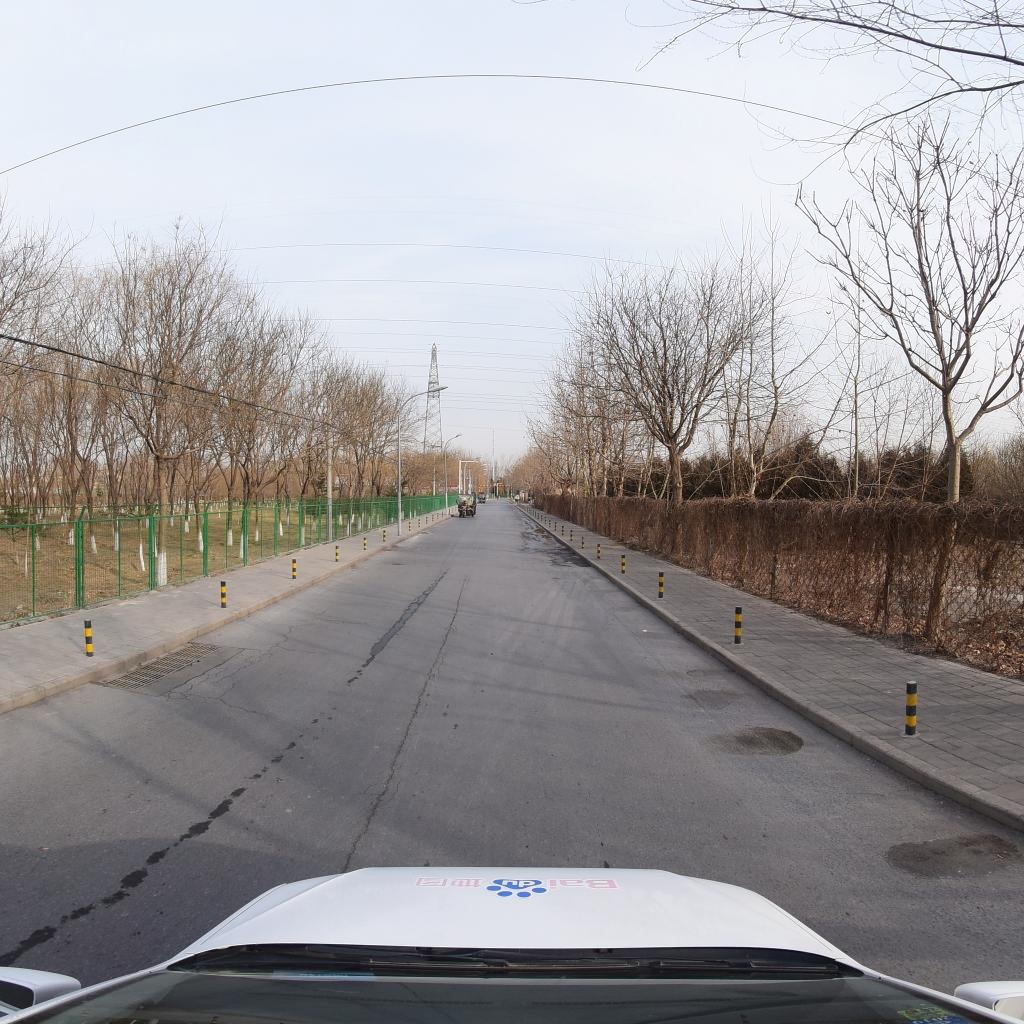
Region: Fengtai
Road damage annotations: longitudinal crack, transverse crack, longitudinal crack